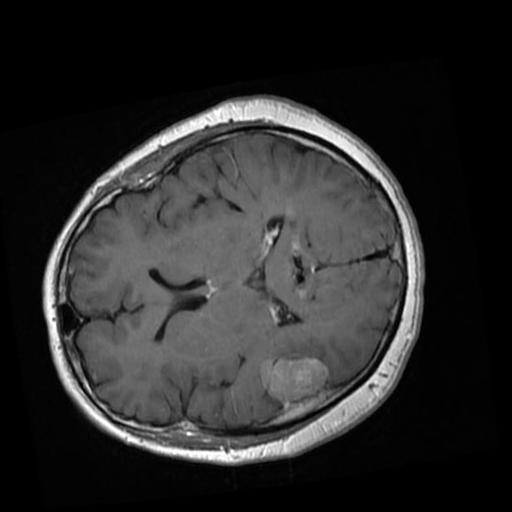
Label: brain_menin